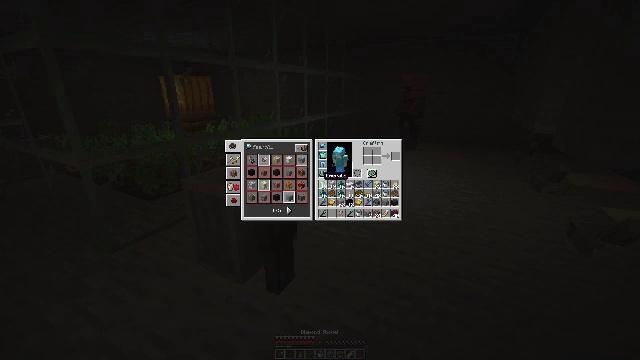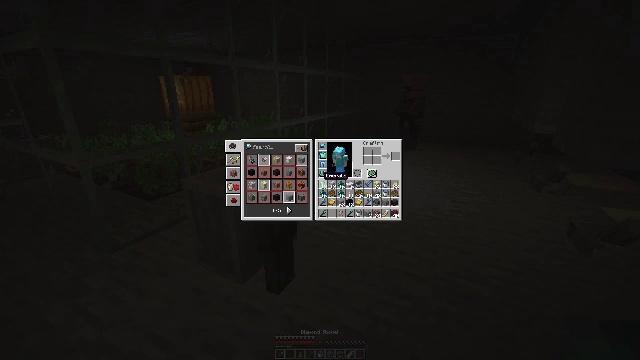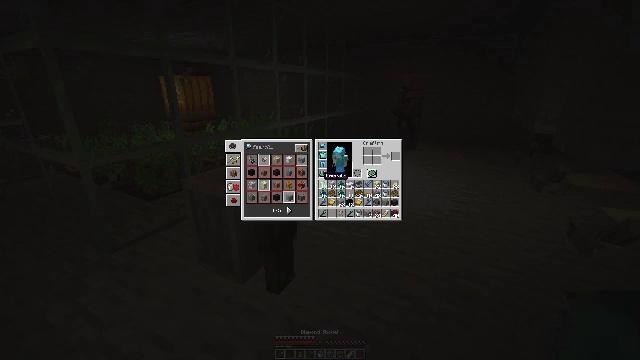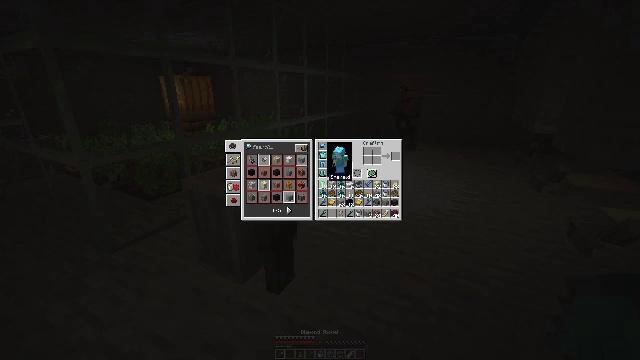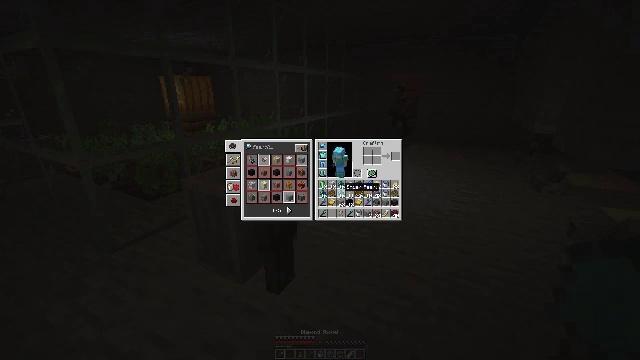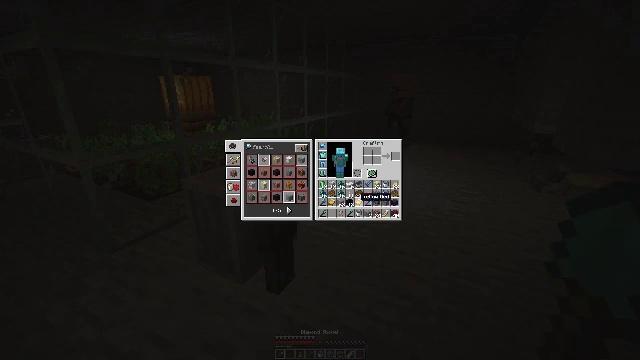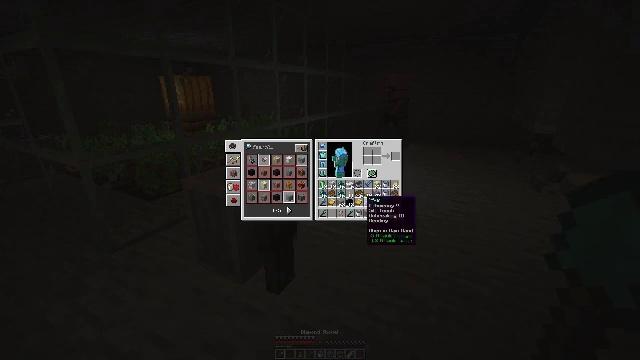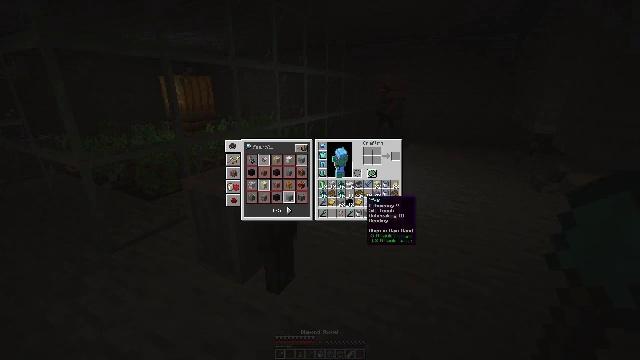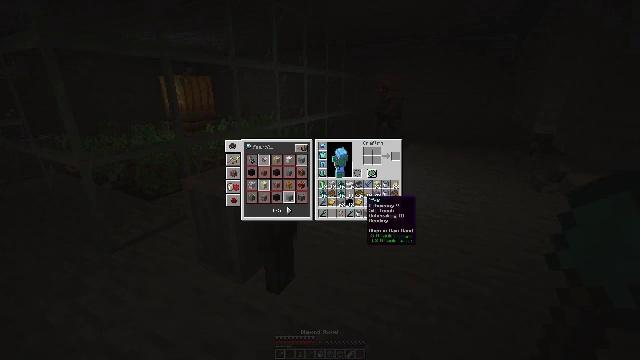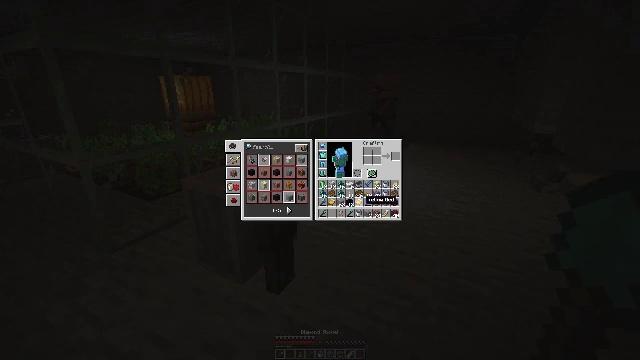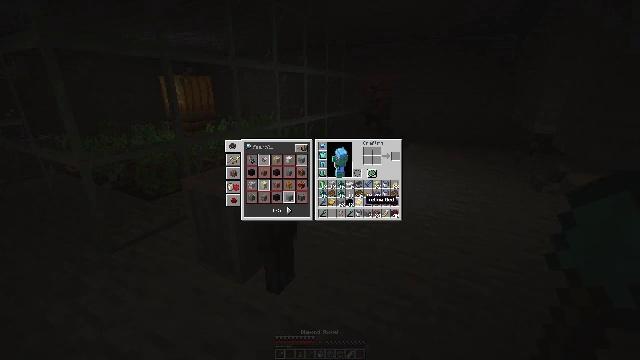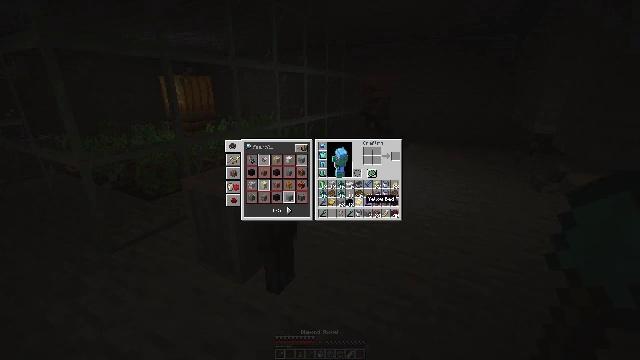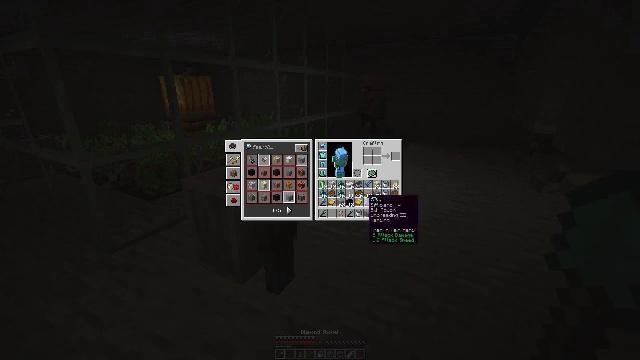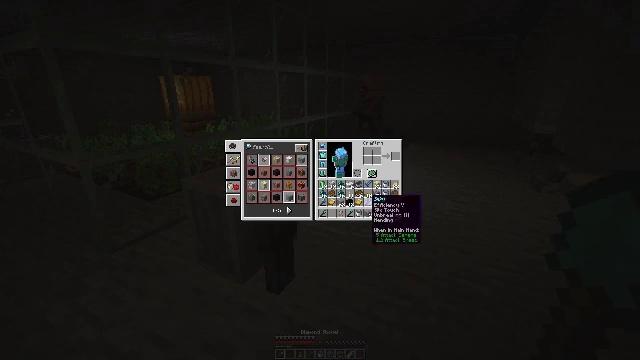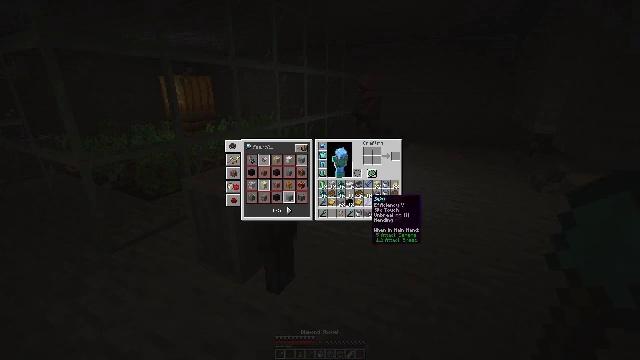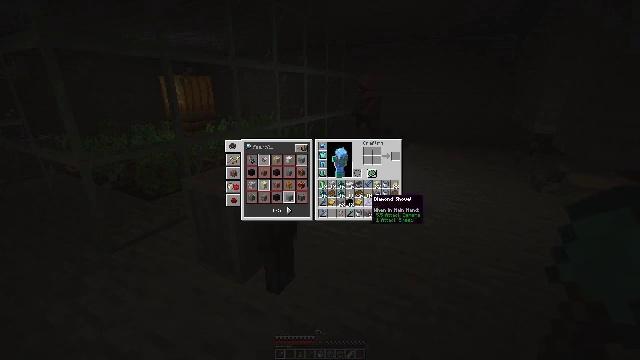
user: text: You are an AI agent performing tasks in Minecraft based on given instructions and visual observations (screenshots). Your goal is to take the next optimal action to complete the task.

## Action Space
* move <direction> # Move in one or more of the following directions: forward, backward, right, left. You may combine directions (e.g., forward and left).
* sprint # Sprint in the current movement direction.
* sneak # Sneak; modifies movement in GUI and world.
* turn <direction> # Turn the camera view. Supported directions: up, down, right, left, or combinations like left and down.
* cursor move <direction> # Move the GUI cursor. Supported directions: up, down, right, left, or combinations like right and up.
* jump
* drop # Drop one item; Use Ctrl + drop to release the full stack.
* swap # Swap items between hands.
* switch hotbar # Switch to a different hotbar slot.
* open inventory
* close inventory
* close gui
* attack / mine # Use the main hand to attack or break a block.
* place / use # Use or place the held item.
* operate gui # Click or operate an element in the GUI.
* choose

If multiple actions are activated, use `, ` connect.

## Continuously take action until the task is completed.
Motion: motion action
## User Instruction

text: Break the grindstone to collect it.
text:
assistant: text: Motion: no_op
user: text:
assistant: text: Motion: no_op
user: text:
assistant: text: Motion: no_op
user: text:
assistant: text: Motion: turn right and down
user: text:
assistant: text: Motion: turn right and down
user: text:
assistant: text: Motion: turn right
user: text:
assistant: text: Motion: no_op
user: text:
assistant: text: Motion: no_op
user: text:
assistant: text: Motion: no_op
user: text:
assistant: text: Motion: no_op
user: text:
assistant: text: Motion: no_op
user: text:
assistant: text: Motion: no_op
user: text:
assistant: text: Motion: turn right
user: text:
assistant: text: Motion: no_op
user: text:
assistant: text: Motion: switch to hotbar 1
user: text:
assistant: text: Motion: switch to hotbar 1
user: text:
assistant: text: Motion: switch to hotbar 1
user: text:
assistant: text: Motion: switch to hotbar 1, close inventory
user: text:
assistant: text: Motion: close inventory
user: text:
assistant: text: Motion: switch to hotbar 1, close inventory
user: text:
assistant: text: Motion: switch to hotbar 1, close inventory
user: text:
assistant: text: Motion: switch to hotbar 1
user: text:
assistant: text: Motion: no_op
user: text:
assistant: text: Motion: no_op
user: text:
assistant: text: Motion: turn right and up
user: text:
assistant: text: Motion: turn right and up
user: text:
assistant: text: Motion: turn right and up
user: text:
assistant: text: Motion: turn up
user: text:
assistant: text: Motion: move forward
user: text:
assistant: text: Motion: move forward